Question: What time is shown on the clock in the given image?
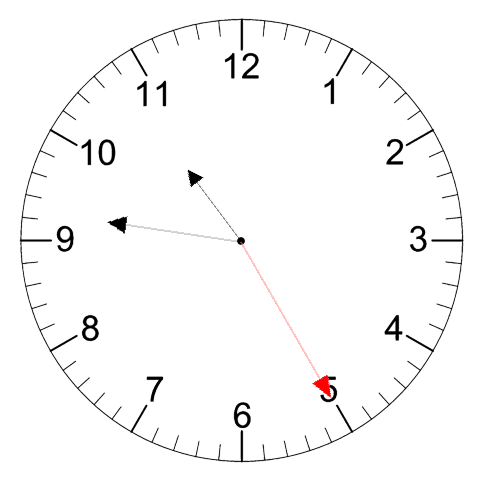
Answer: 10:46:25